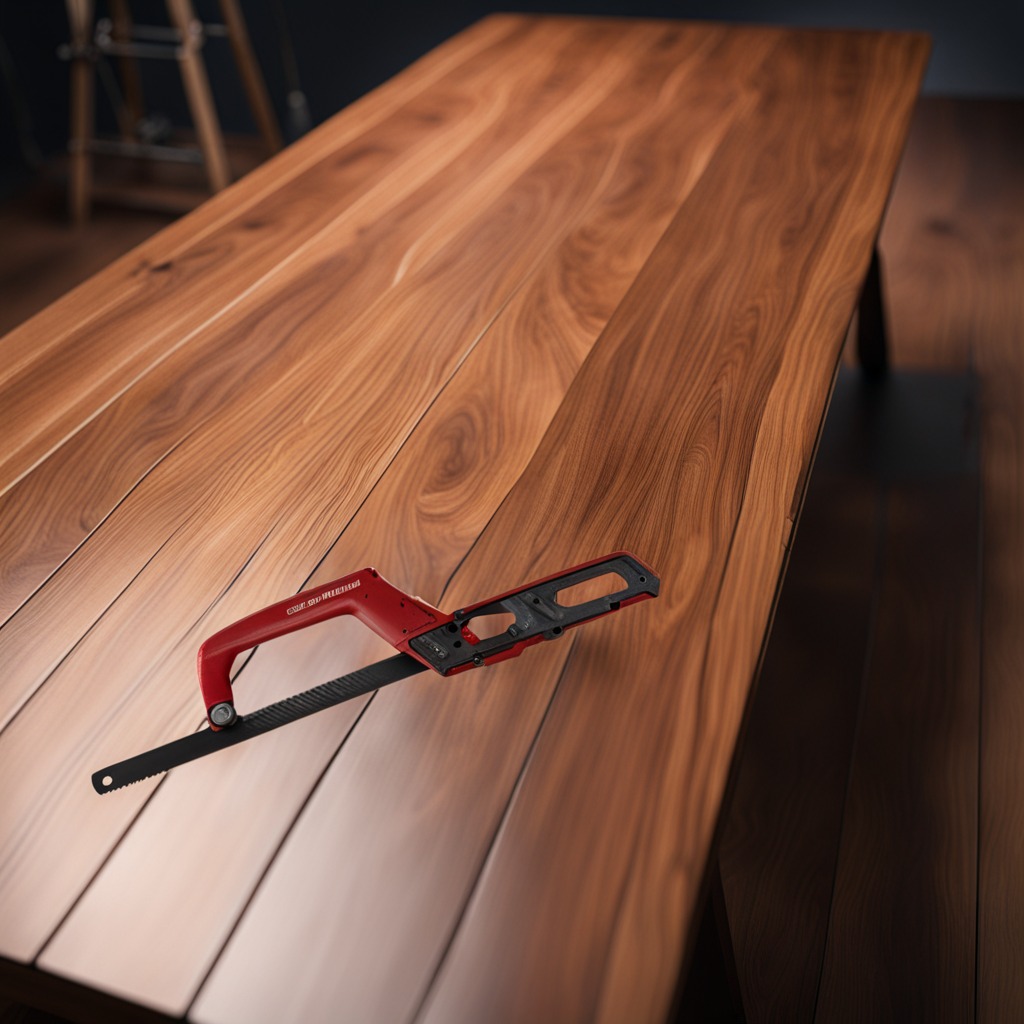
A handheld metal saw is lying on a wooden table in a carpentry studio.